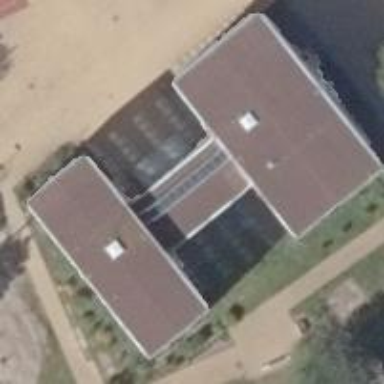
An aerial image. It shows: School building.